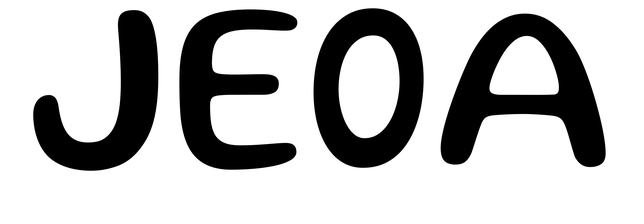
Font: Gluten_Regular